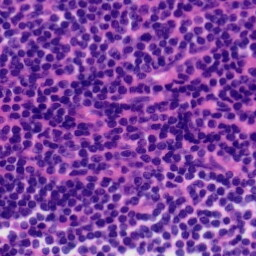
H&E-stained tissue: Tonsil